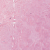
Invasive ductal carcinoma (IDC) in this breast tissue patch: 0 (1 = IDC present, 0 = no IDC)